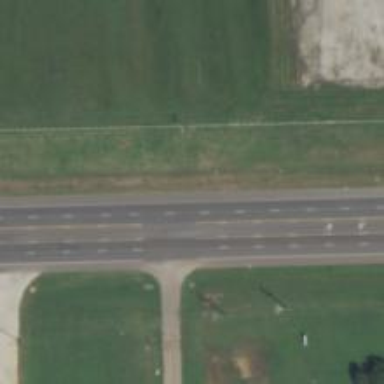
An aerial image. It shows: Asphalt trunk highway.